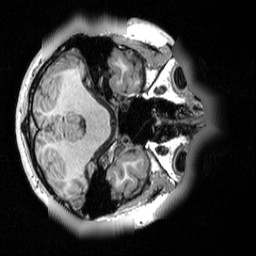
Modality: T1w
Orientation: axial